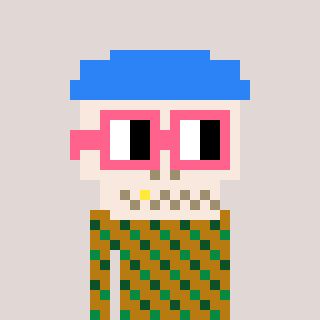
a pixel art character with square pink glasses, a skeleton-hat-shaped head and a gold-colored body on a warm background